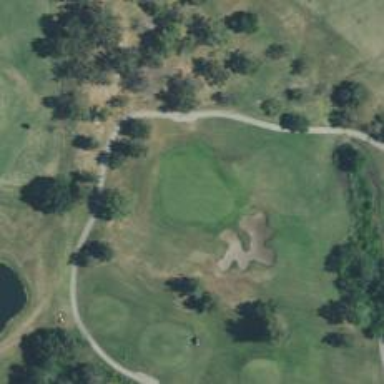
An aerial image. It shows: Golf hole.